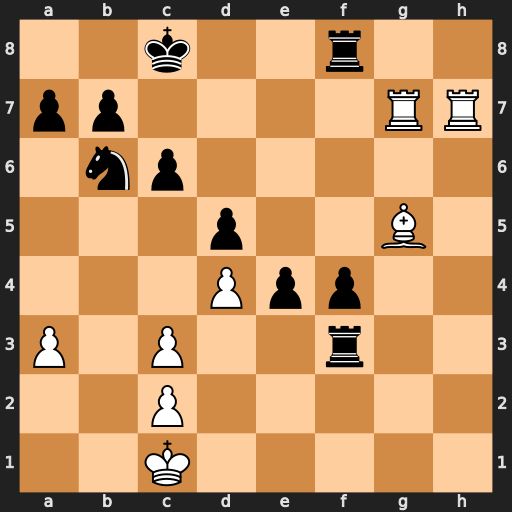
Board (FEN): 2k2r2/pp4RR/1np5/3p2B1/3Ppp2/P1P2r2/2P5/2K5
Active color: w
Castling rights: -
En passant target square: -
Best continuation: Rc7+ Kb8 Rxb7+ Ka8 Rxa7+